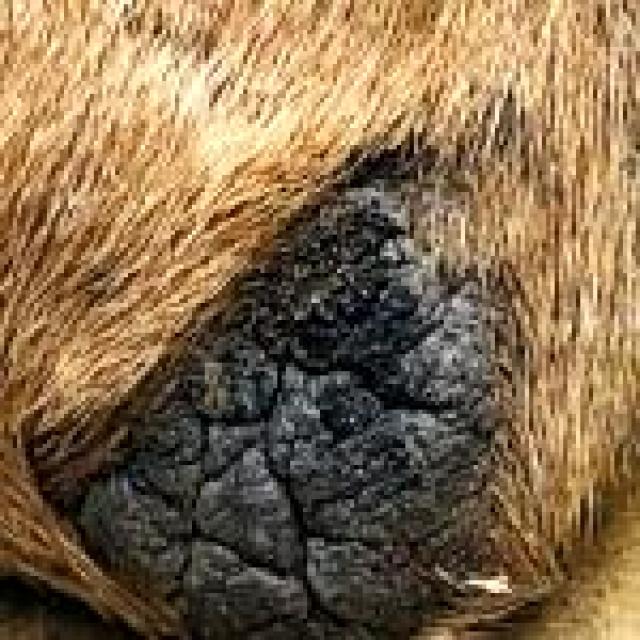
Canine fungal skin infection — characterized by alopecia, scaling, crusting, and circular lesions. Common agents include Malassezia and Candida species.